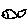
Label: fish